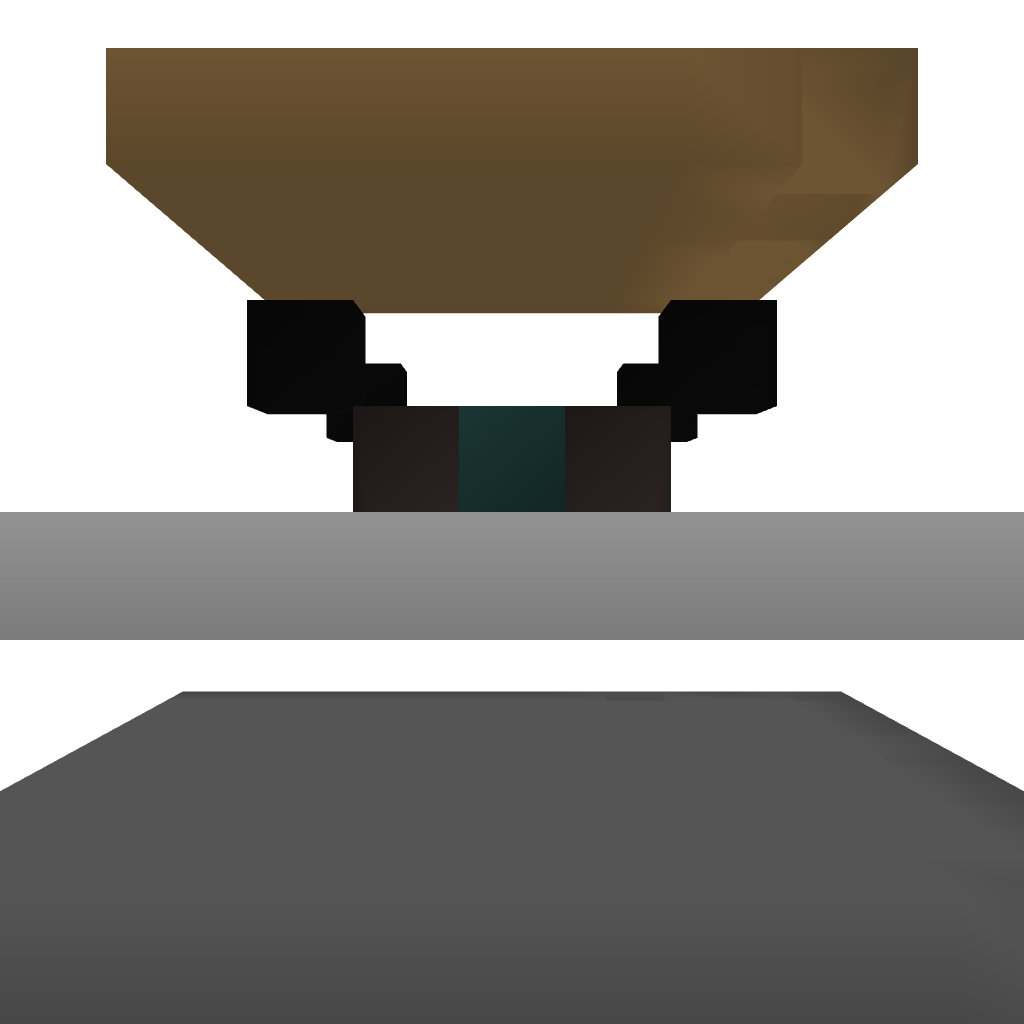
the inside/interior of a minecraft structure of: Simple House